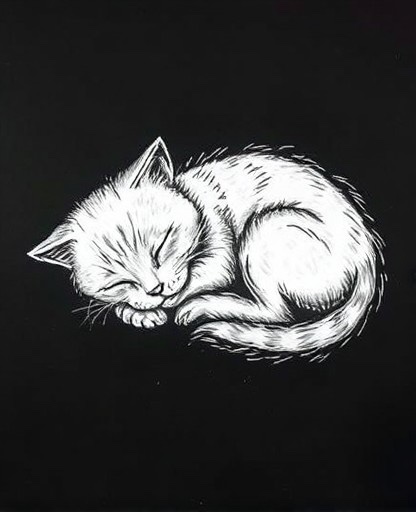
Category: Pets